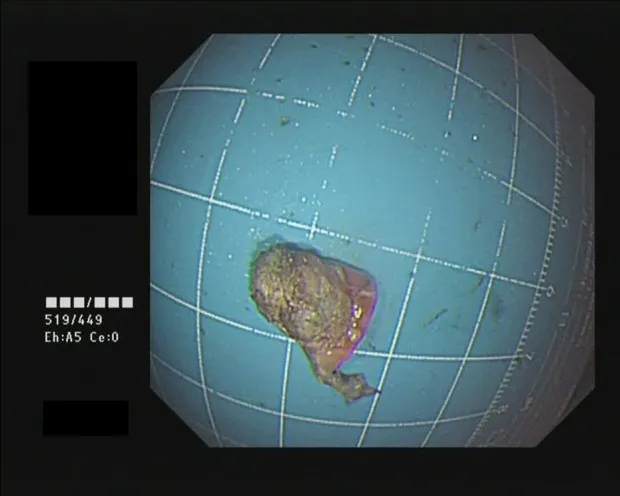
Lesion.
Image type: medical_photograph (other_medical_photograph)